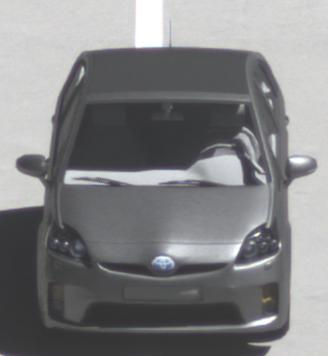
Make: Toyota
Model: Prius 1.5 Hybrid
Detailed model: Prius (HW2)
Model produced from: 2006/03
Model produced until: 2009/06
Doors: 5
Color: gray
Road condition: dry road
Daytime: midday
Contrast: high contrast